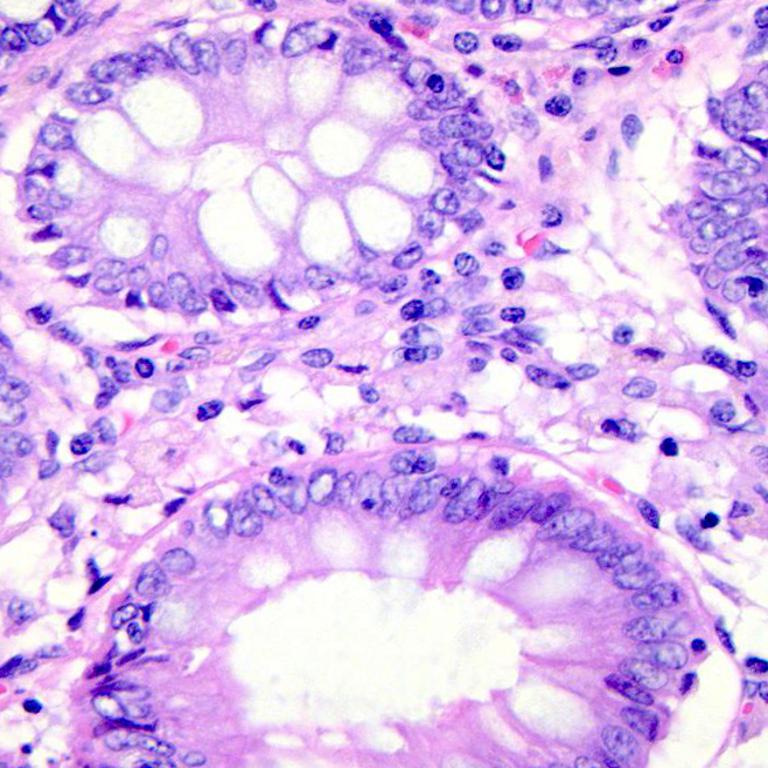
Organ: colon
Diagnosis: benign